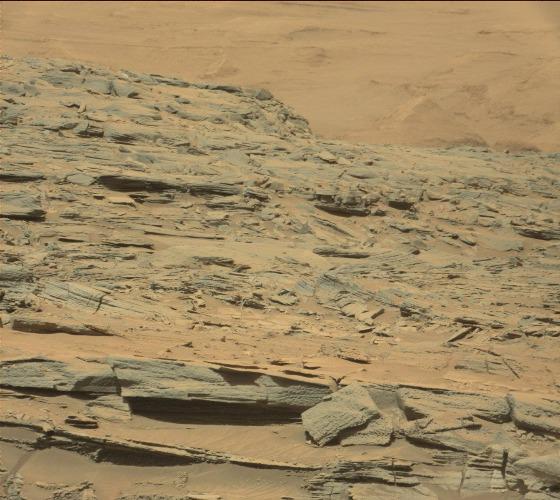
Terrain classes present: Bedrock, Gravel / Sand / Soil, Shadow